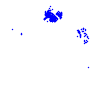
Particle: electron